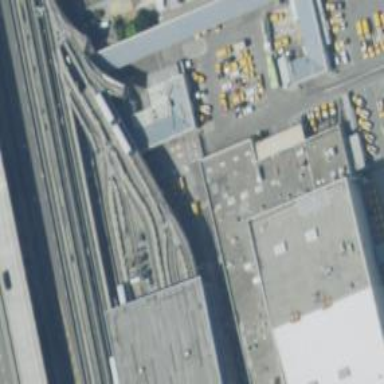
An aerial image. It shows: Monorail bridge leading to yard service area.